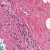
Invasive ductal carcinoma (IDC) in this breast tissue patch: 0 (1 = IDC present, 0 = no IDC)